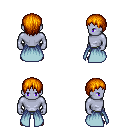
a pixel art fantasy rpg character, male body template, dark elf, purple skin, overskirt, teal pants, dark blonde plain hairstyle, brown shoes, four views (front, back, left, right), 2x2 character sprite sheet, small pixel art, hard edges, no anti-aliasing